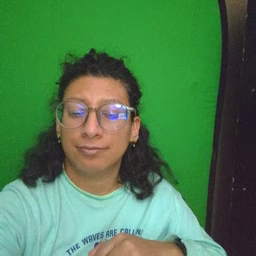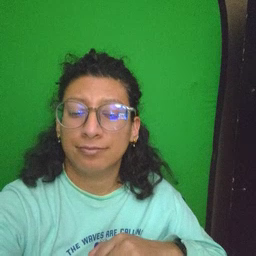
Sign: close